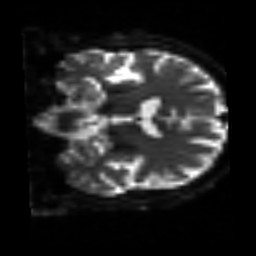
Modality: sbref
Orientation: coronal
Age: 54
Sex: male
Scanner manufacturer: siemens
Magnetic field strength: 3 T
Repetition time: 3.2 s
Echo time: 0.081 s